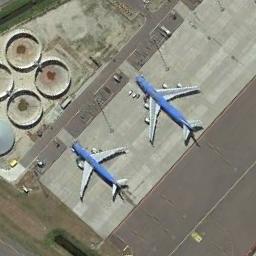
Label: airplane